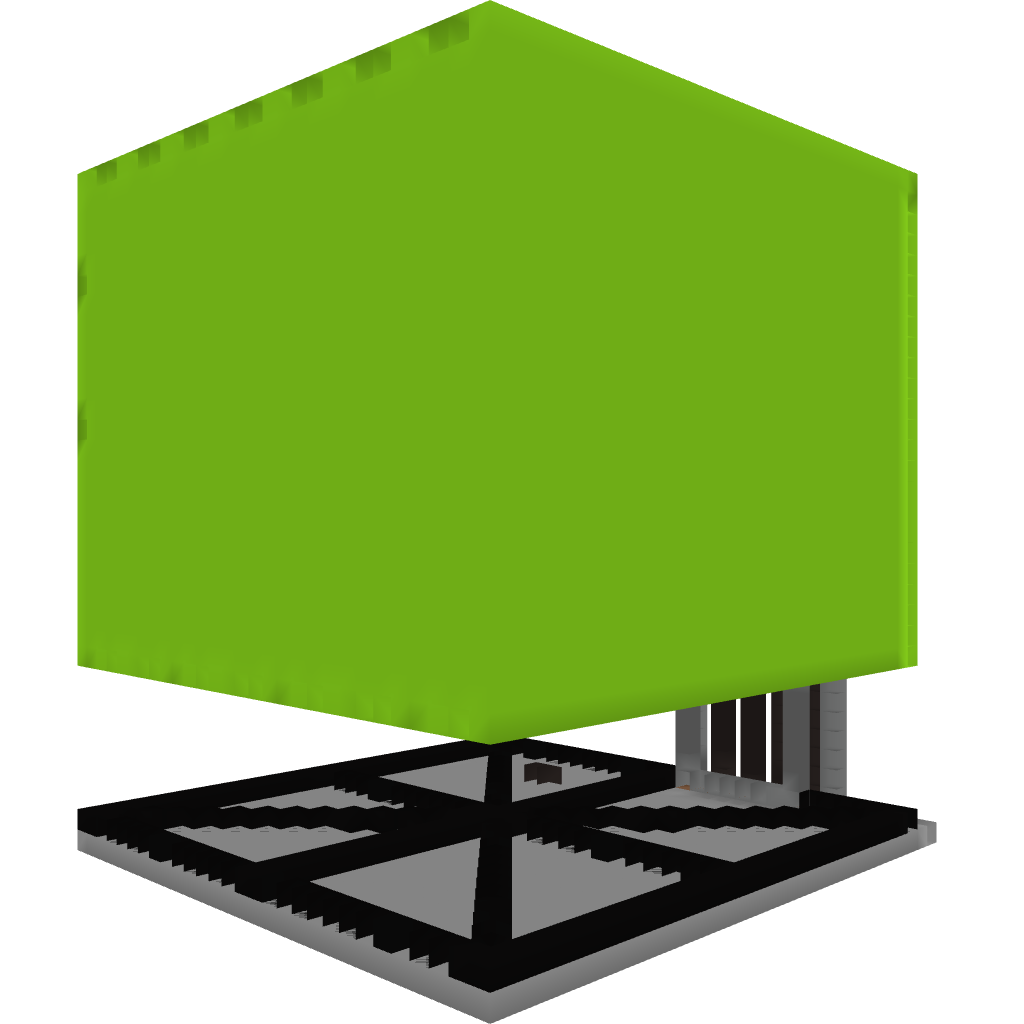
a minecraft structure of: Automatic Melon Farm